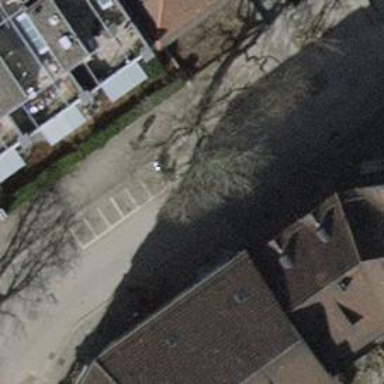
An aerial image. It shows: Motorcycle parking area.